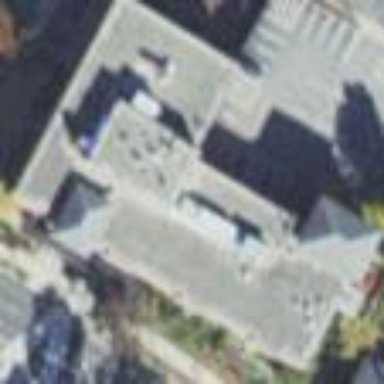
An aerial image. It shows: School building.